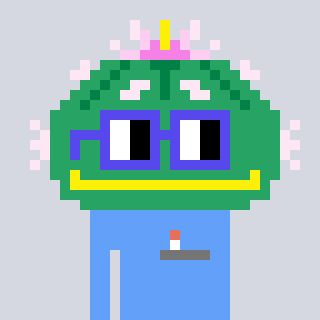
a pixel art character with square blue glasses, a peyote-shaped head and a blue-colored body on a cool background